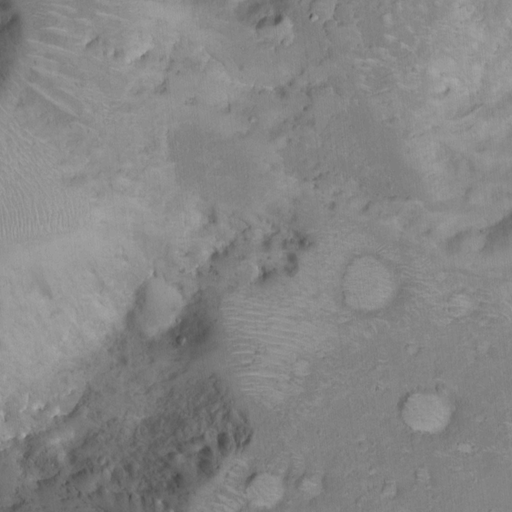
Classes present: Background, Cone